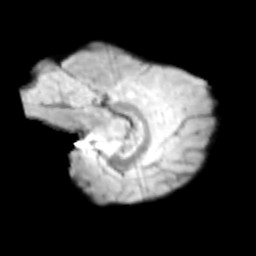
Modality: T2w
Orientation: sagittal
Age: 10
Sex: female
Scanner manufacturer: siemens
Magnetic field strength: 3 T
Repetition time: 3.8 s
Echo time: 0.07 s